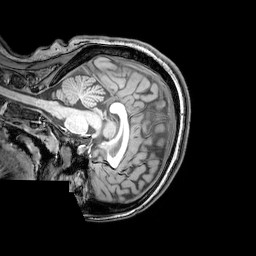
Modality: T1w
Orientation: sagittal
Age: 23
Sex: female
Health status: healthy
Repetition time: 0.081 s
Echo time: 0.037 s